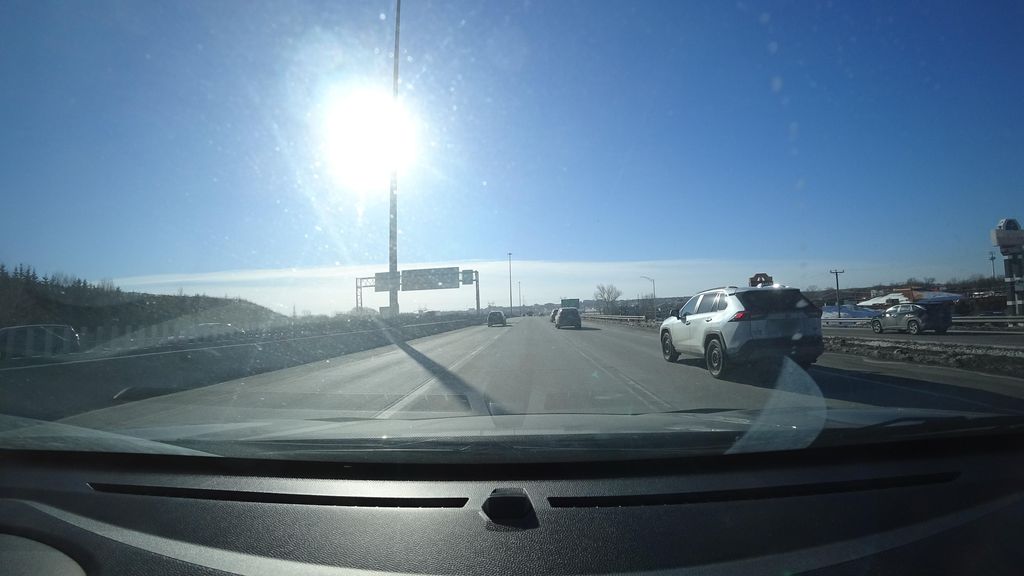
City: quebec_city